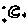
Label: moon